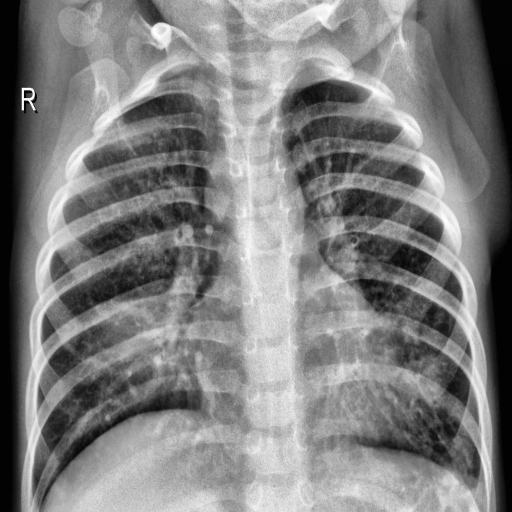
Finding: PNEUMONIA